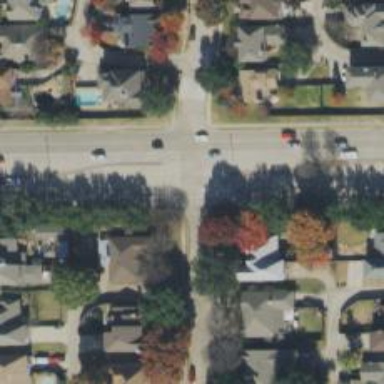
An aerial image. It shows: Secondary road with separate sidewalks.